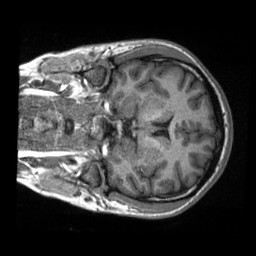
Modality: T1w
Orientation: coronal
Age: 30
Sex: male
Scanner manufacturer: siemens
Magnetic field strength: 3 T
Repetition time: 2.3 s
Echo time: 0.00288 s